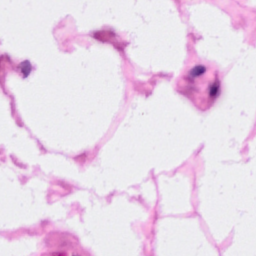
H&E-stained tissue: Breast